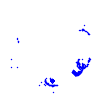
Particle: electron